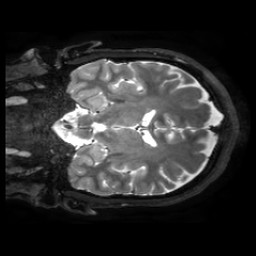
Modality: T2w
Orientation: coronal
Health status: healthy
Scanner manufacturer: philips
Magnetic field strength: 3 T
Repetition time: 2.5 s
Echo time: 0.25 s